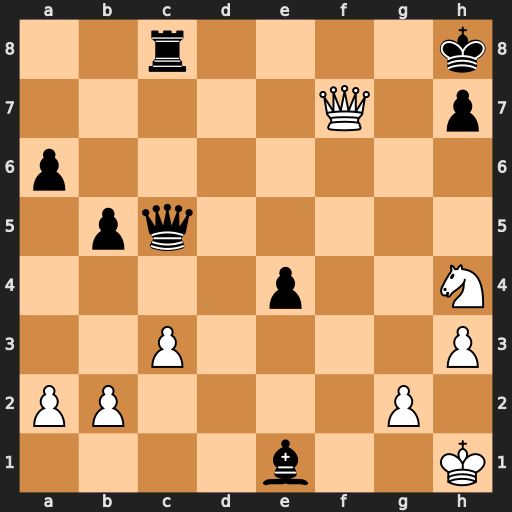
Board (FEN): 2r4k/5Q1p/p7/1pq5/4p2N/2P4P/PP4P1/4b2K
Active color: w
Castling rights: -
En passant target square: -
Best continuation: Qf6+ Kg8 Nf5 Qxf5 Qxf5